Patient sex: M
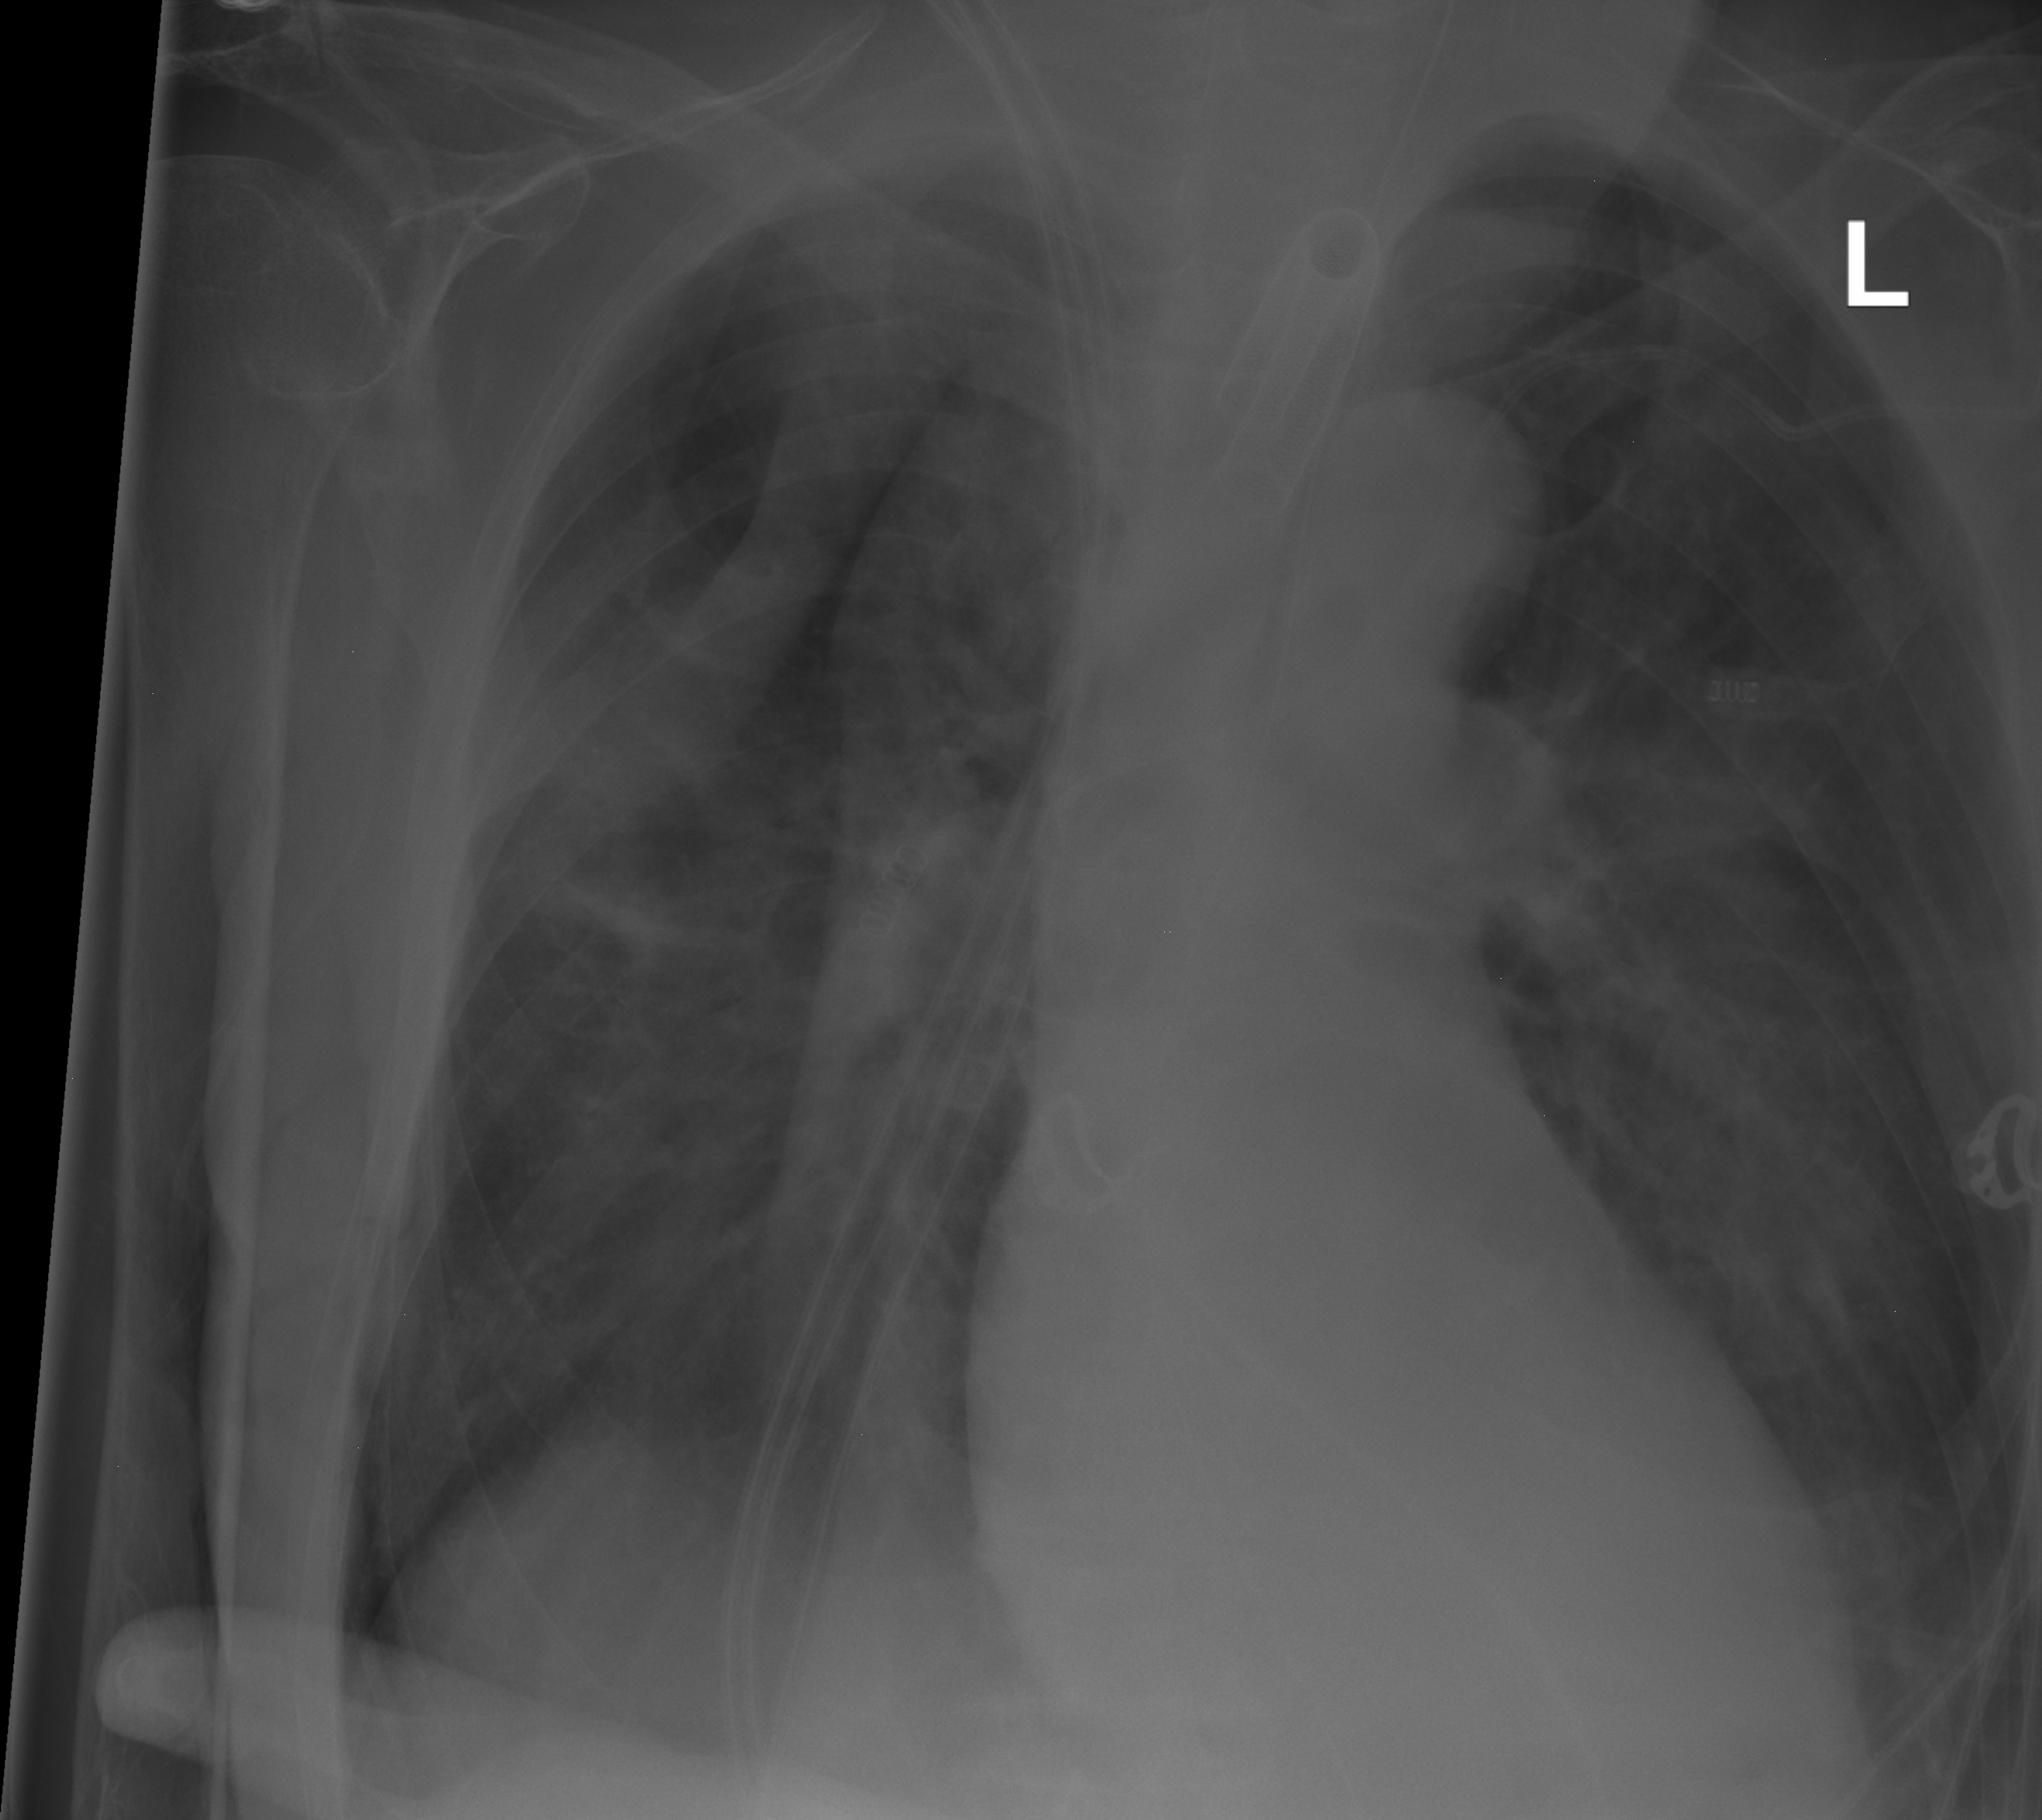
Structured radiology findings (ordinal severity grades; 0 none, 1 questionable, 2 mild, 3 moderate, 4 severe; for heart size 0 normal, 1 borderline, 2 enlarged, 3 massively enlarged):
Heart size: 0
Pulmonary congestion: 0
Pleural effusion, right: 0
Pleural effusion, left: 0
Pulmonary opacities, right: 1
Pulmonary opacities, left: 2
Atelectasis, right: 1
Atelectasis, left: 2